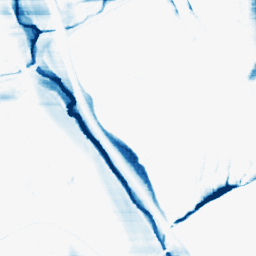
Category: morphological
Decomposition family: morphological_rect
Decomposition parameters: operation: closing
width: 50
height: 3
Upsampling method: sinc_blackman
Upsampling parameters: scale: 4
kernel_size: 8
Upsampling scale: 4